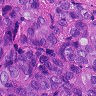
Metastatic tissue present: yes